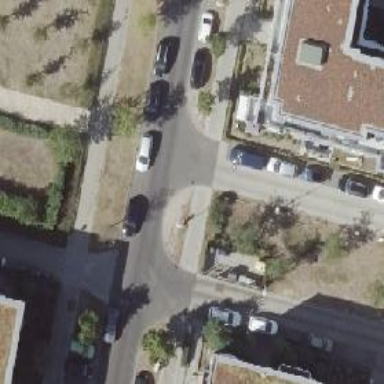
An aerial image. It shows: Living street with designated parking lane on the right.